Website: bh-photo
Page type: billing-address
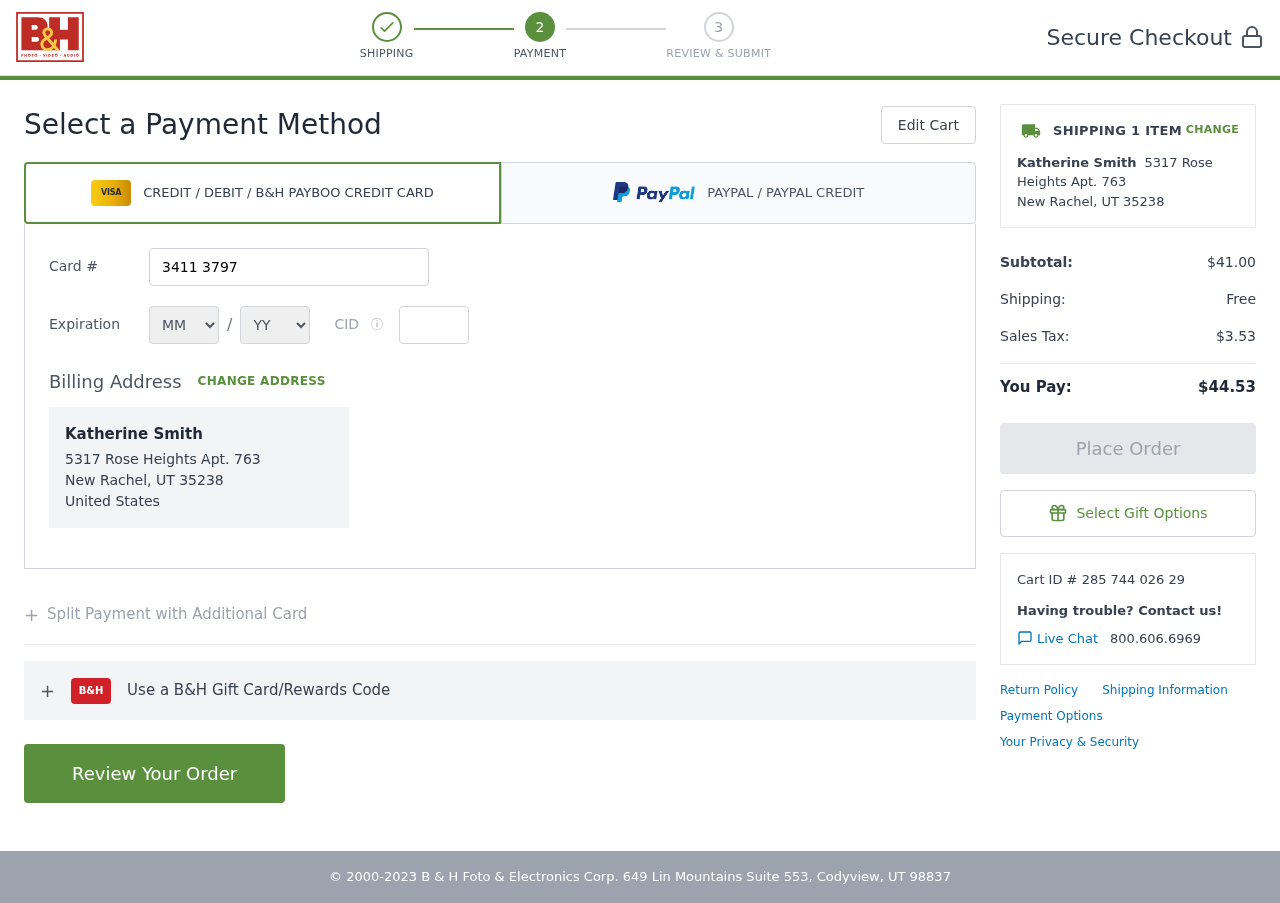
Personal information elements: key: PII_CARD_CVV
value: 5757
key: PII_CARD_EXPIRY_MONTH
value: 02
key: PII_CARD_EXPIRY_YEAR
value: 26
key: PII_CARD_NUMBER
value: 3411 3797 4841 569
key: PII_CITY_STATE_ZIP
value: New Rachel, UT 35238
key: PII_COUNTRY
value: United States
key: PII_FULLNAME
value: Katherine Smith
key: PII_STREET
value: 5317 Rose Heights Apt. 763
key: PII_FULLNAME2
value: Katherine Smith
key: PII_CITY
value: New Rachel
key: PII_STATE_ABBR
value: UT
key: PII_POSTCODE
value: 35238
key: PII_POSTCODE_FULL
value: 35238
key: PII_CITY_STATE
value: New Rachel, UT
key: PII_POSTCODE_NUMERIC
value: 35238
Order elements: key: ORDER_NUM_ITEMS
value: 1
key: ORDER_SUBTOTAL
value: $41.00
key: ORDER_SHIPPING_COST
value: Free
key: ORDER_TAX
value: $3.53
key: ORDER_TOTAL
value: $44.53
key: ORDER_ID
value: Cart ID # 285 744 026 29